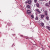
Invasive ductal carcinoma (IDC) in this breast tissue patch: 0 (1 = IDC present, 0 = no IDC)